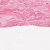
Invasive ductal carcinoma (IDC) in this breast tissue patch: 0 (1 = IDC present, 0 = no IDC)